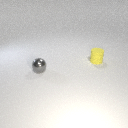
small gray metal sphere to the left of small yellow rubber cylinder